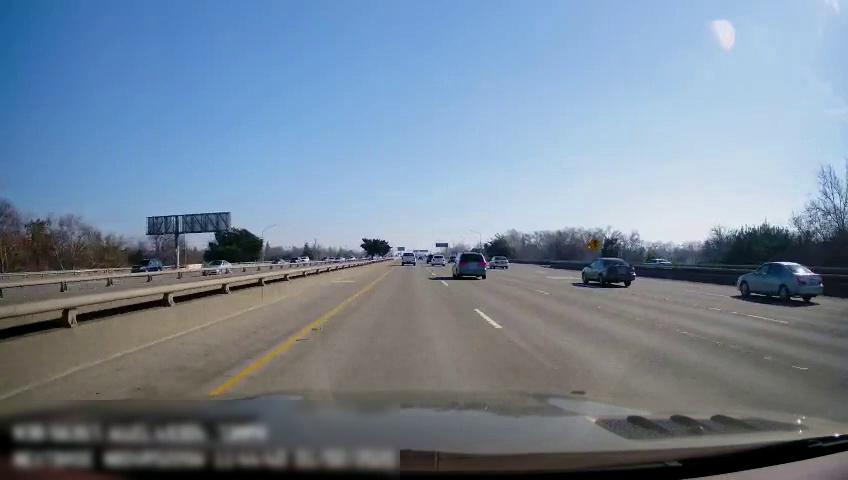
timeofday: Day
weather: Sunny
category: Drivable Space
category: Vehicles | SUV
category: Vehicles | Car
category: Vehicles | Car
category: Drivable Space
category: Vehicles | Truck
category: Vehicles | Car
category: Vehicles | Car
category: Vehicles | Car
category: Vehicles | Van
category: Vehicles | Car
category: Vehicles | SUV
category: Lanes | Alternate Lane
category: Lanes | Current Lane
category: Lanes | Current Lane
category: Lanes | Alternate Lane
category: Lanes | Alternate Lane
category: Traffic | Signs
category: Traffic | Signs
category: Traffic | Signs
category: Traffic | Signs